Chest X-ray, PA view. Patient: 53 years old, sex M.
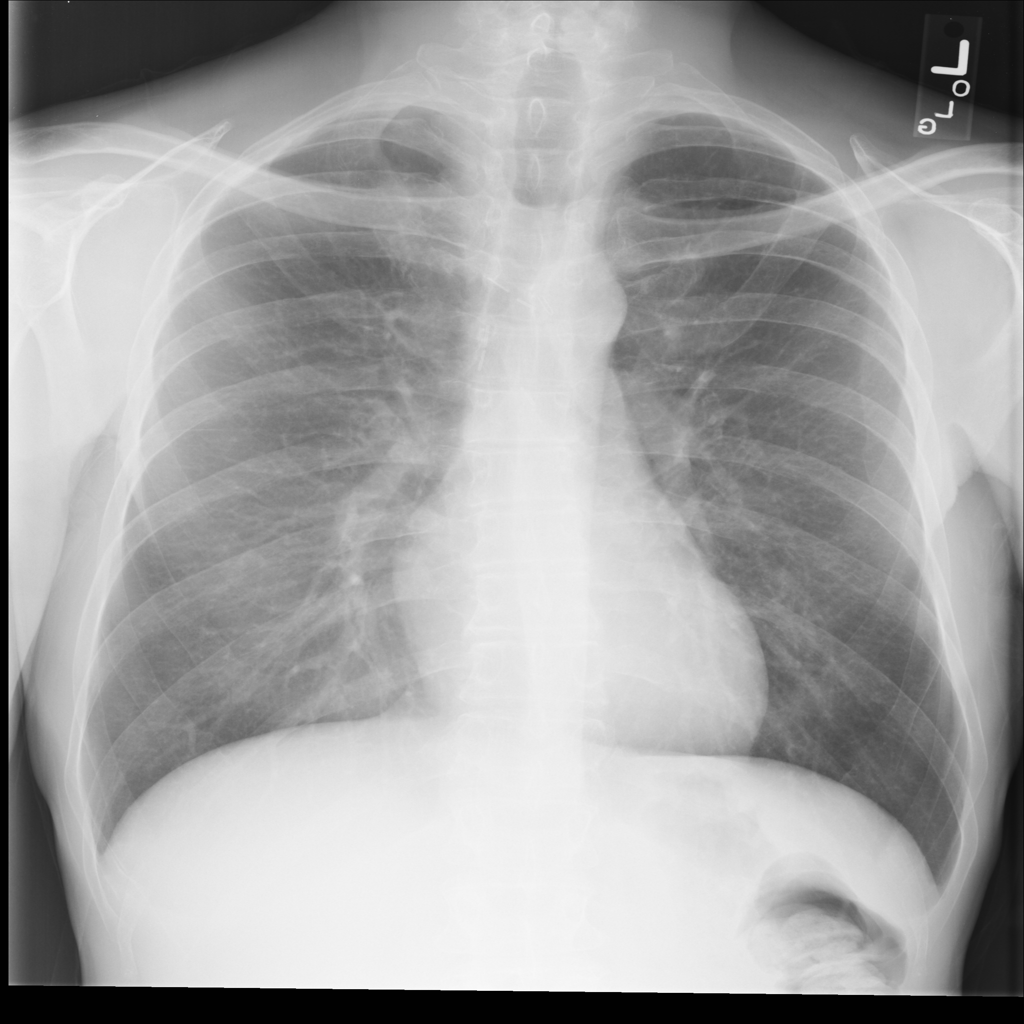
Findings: No Finding